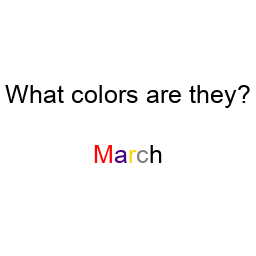
Color: red, indigo, gold, gray, black
Background color: white
Question text color: black